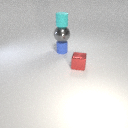
small blue rubber cylinder behind small red metal cube